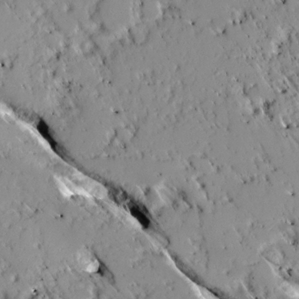
Label: non_frost